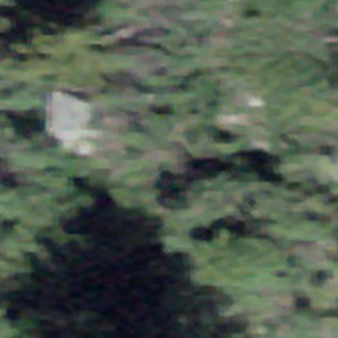
Label: other